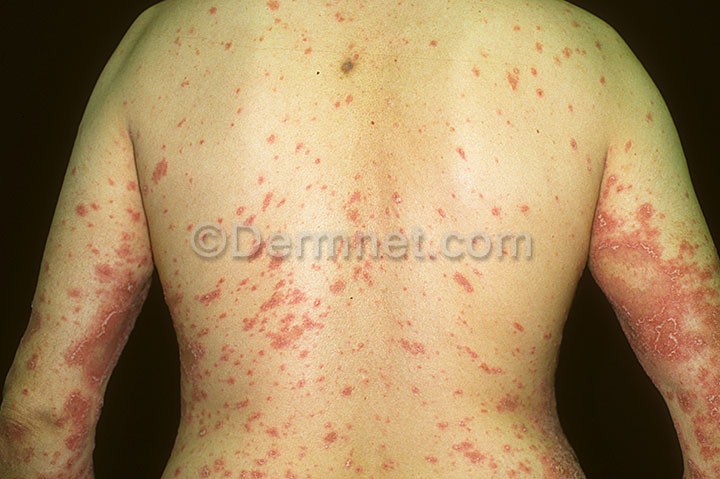
Disease: Psoriasis pictures Lichen Planus and related diseases